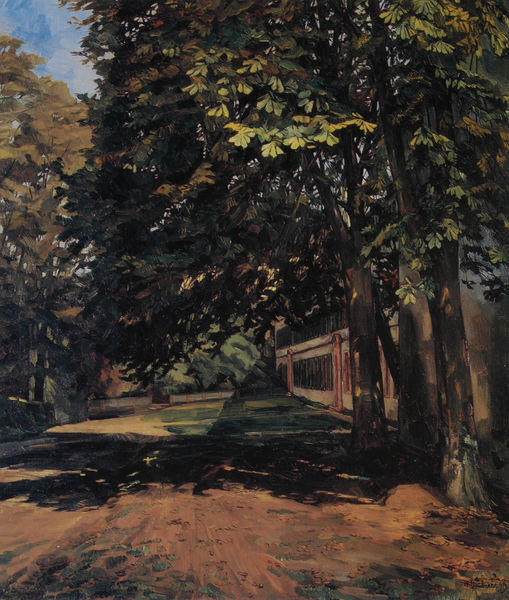
Titel: Kloster Amorbach, Landstraße
Künstler: Heinrich Wilhelm Trübner
Institution: (Privatbesitz)
Schlagwörter: baum, blau, blätter, dunkel, gemälde, himmel, laub, schatten, weiß, wolken, baumstämme, bäume, gelb, grün, impressionismus, landschaft, ocker, sand, äste, braun, fenster, hell, hintergrund, licht, strasse, tür, dach, gebäude, gras, haus, rasen, rot, weg, wiese, zaun, malerei, wand, helld, ast, baumstamm, erde, natur, stamm, zweige, gitter, sonne, boden, blatt, rosa, wald, garten, balkon, farbig, sommer, ansicht, fassade, perspektive, türen, schule, lehm, spuren, trocken, warm, hitze, dorf, mauer, allee, dunkelgrün, farbe, hecke, herbst, hof, idylle, beleuchtung, stämme, blue, oil, red, afternoon, black, gold, green, painting, wall, windows, yellow, detail, marron, oil painting, brown, ölfarben, tor, hängen, offen, sonnenstrahl, dürr, hauswand, idyllisch, sonnig, himme, maison, blauer himmel, fluchtpunkt, clouds, sky, tree, rotbraun, rinde, blattwerk, building, house, landscape, nature, orange, stall, summer, trees, auer, alle, barbizon, dicht, durchscheinen, grünfläche, impressionismue, kastanie, kastanienbäume, liebermann, spätsommer, autumn, grass, light, path, road, ombre, dappled, shadow, soleil, ciel, peinture, fall, fence, sunlight, dirt, boulevard, leaves, trunk, kastanien, colors, ground, grüm, branches, impressionist, beautiful, leaf, outdoors, shade, shadows, colour, blue sky, feuilles, treed, rue, dust, earth, leafs, feuillage, trunks, driveway, route, autumnal, s, abre, autum, bark, tress, quiet, warm colours, hedge, footpath, abres, roda, schadow, red dirt, imprssionism, a peaceful rural scene, it's relaxing, you want to walk into it